Question:
Hi Guys i have applied Relative positioning to the image as the above screen cap . but what i required is to take this image to front of that gray menu bar . what should i apply for menu's CSS class to do that ?
for relative position of the image i used the following code
'''
position: relative;
top: -Xpx;
z-index: 99;
'''
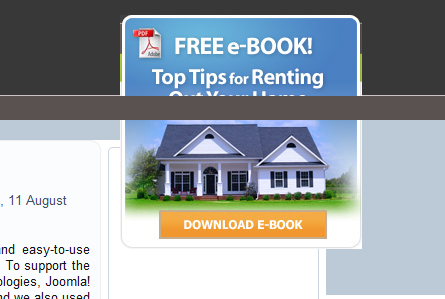
Answer: '''
z-index:999;
'''
or some other really high number to force it above all other elements.